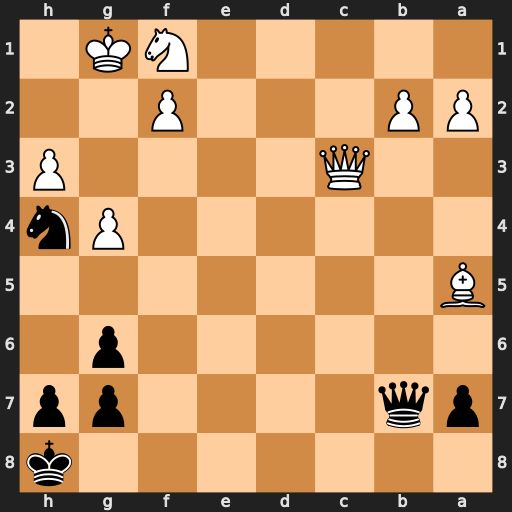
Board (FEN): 7k/pq4pp/6p1/B7/6Pn/2Q4P/PP3P2/5NK1
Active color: b
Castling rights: -
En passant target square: -
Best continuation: Qg2#